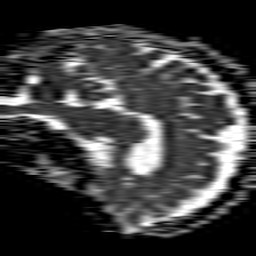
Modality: ADC
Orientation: sagittal
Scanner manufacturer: philips
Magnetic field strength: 1.5 T
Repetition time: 4.6 s
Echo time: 0.08517 s